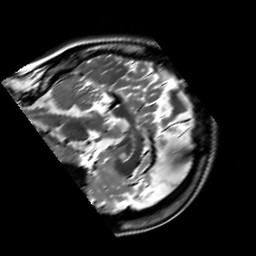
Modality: T2w
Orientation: sagittal
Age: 29
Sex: female
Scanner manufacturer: siemens
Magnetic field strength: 3 T
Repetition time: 7 s
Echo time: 0.09 s